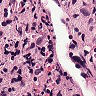
Metastatic tissue present: yes